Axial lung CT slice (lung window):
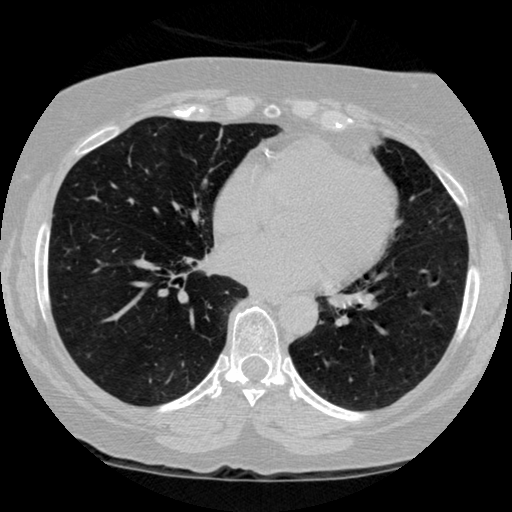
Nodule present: no